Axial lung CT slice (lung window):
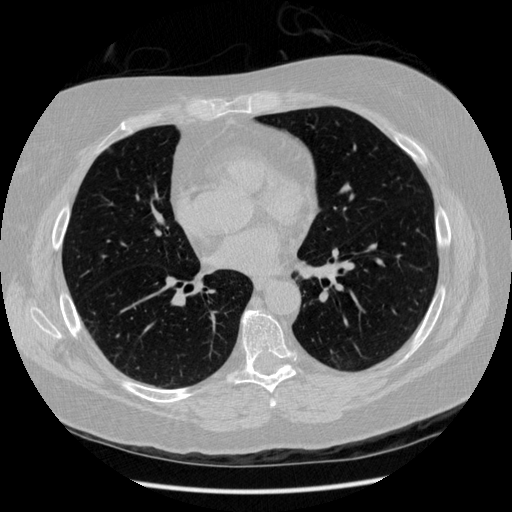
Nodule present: no